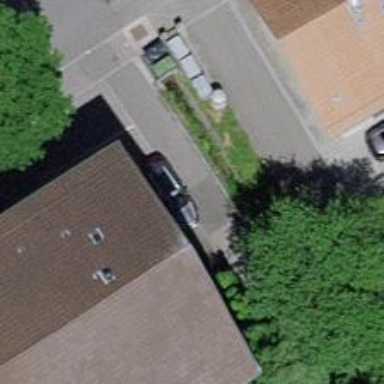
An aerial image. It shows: Bollard barrier.